Question:
I found that plot on the web. I don't know which kind of Distribution yields this. I would like to draw such plot on paper. But get some help from Mathematica if possible :
With this image as example could I obtain the 2D coordinate of each visible bar edges of the plot?
I don't know if it is purely edge detection of an image from a plot or if we could get this info from the plot itself.
Ideally I would adjust the image size to match my paper size and obtain the coordinates scaled. It would be incredible.
Thank You for your attention.
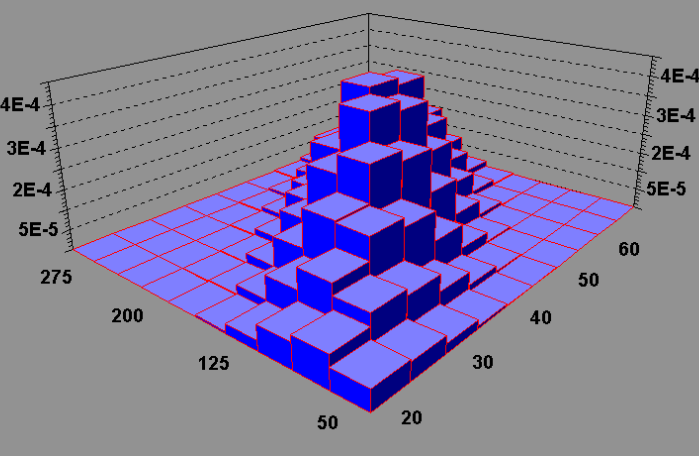
Answer: @500 If you simply want to draw a plot like this by hand, capture it and bring it into a drawing program as a stencil. Then draw over it on a different layer, while gridlines are on; finally, remove the picture and print it. It's an easy job to scale it to whatever size you wish. But it you want to explore how Mathematica works with it, read on.
---
Looks like you'll want to be using 'Histogram3D'. (See <URL>
Let's generate normally distributed data points (n= 10k) around means of 40 and 125 with standard deviations of 10 and 50, respectively and a Spearman rho of .45.
'''
data = RandomVariate[BinormalDistribution[{40, 125}, {10, 50}, .45], 10^4]
'''
You may grab data from 'FullForm' if you like. That will give you the z-values.
Let's plot it using Histogram3D. We'll use bins of width 5 and 25 for x, y, respectively.
'''
Histogram3D[data2, {{Table[10 + 5 k, {k, 15}]}, {Table[ 0 + 25 k, {k, 0, 12}]}}]
'''

---
When you mouse over a bar, the z-value will appear in a tooltip. So if you want to gather the data "by hand", you can do it that way. Alternatively, using 'FullForm' you can look for 'List's such as the following, which appear to contain the coordinates you are looking for. They appear to be in the 'List' following 'CuboidBox' but they may be the 'CuboidBox' parameters. Someone should be able to clarify this.
'''
List[Tooltip[
StatusArea[
List[RawBoxes[
DynamicBox[
List[FEPrivate'If[CurrentValue["MouseOver"],
EdgeForm[
List[RGBColor[0.6666666666666666', 0.6666666666666666',
0.6666666666666666'], AbsoluteThickness[1.5']]], List[],
List[]],
CuboidBox[List[15.', 0.', 0.'], List[20.', 25.', 10.']]]]]],
10.'], Style[10.', List[GrayLevel[0]]]]]
'''
You could also use 'LabelingFunction' to display the z-values, but this will not look good unless you are looking perpendicular to the x-y plane, in which case it might be better to use 'DensityPlot'.
'''
Histogram3D[data2, {{Table[10 + 5 k, {k, 15}]},
{Table[0 + 25 k, {k, 0, 12}]}},
LabelingFunction -> (Placed[Panel[#1, FrameMargins -> 0], Above] &)]
'''